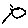
Label: sun